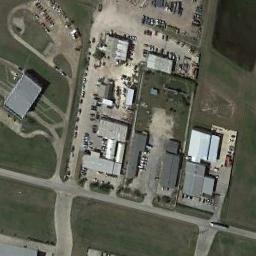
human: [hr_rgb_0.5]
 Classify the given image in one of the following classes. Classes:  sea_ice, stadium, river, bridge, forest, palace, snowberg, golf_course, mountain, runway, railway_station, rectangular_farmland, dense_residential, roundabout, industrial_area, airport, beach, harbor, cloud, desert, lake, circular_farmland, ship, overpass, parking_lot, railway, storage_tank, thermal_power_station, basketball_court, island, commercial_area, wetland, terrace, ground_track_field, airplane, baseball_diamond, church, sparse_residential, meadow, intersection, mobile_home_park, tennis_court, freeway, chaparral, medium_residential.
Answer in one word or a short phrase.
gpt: industrial_area